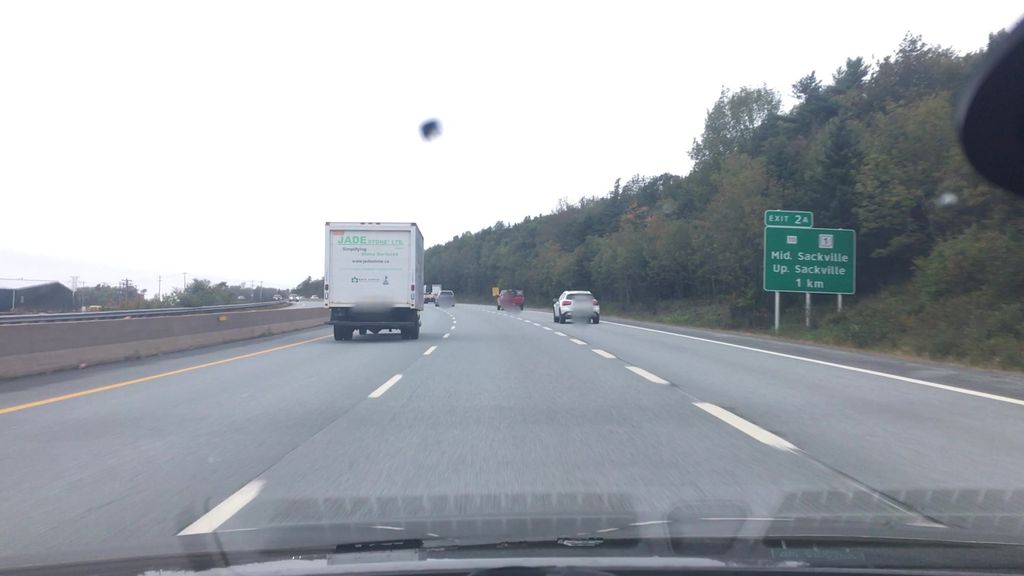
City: halifax